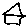
Label: house